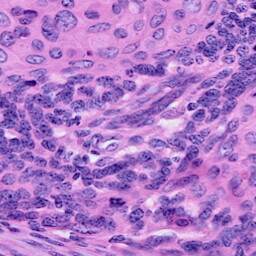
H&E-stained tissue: Cervix